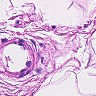
Metastatic tissue present: no